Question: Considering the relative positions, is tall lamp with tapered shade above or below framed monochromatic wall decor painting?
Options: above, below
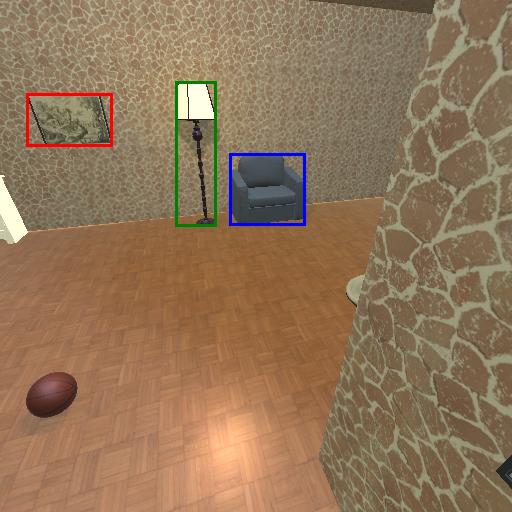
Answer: above